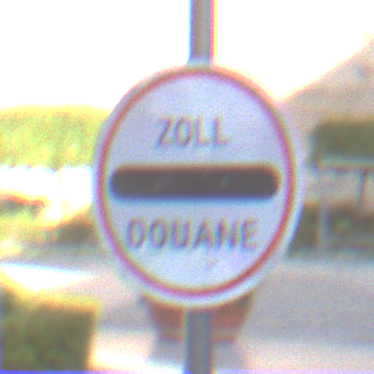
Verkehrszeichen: Zollstelle
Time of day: SunriseSunset
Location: Outdoor (Urban)
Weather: PartlyCloudy
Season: NotSpecified
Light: Natural